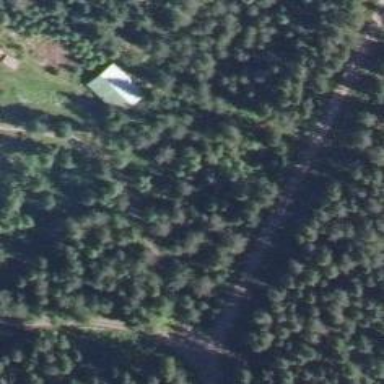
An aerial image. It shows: Driveway leading to service road.